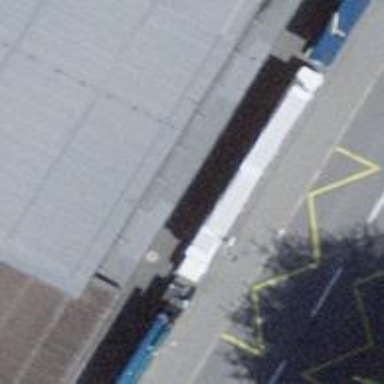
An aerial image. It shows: Bus stop with platform for public transport.